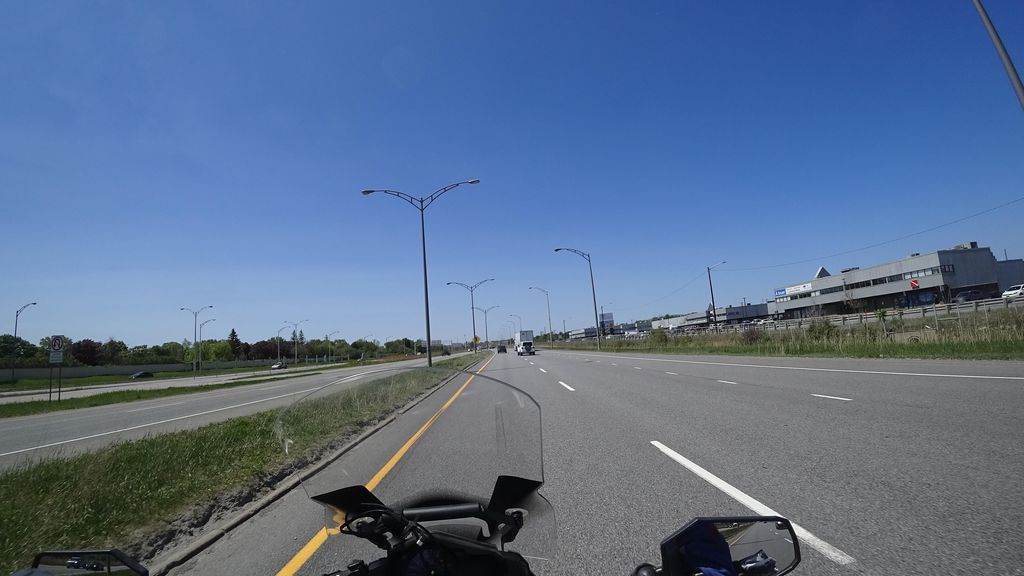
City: quebec_city